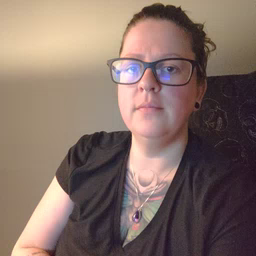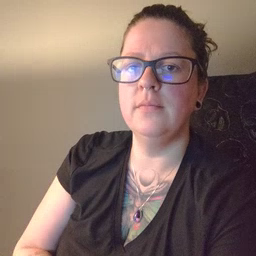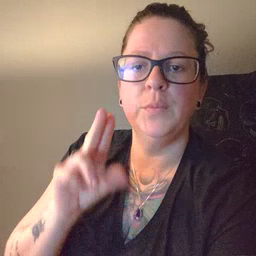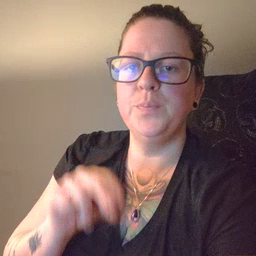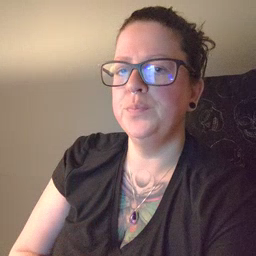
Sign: no